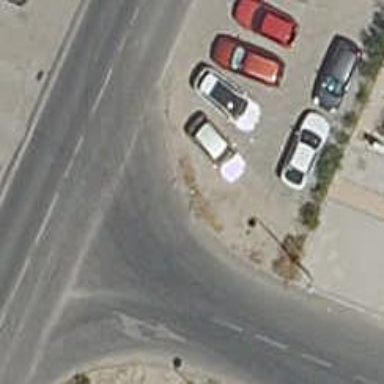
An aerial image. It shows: Kerb barrier.